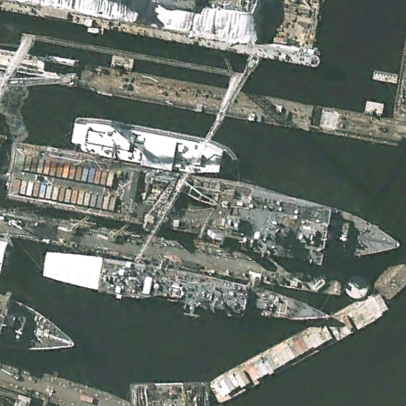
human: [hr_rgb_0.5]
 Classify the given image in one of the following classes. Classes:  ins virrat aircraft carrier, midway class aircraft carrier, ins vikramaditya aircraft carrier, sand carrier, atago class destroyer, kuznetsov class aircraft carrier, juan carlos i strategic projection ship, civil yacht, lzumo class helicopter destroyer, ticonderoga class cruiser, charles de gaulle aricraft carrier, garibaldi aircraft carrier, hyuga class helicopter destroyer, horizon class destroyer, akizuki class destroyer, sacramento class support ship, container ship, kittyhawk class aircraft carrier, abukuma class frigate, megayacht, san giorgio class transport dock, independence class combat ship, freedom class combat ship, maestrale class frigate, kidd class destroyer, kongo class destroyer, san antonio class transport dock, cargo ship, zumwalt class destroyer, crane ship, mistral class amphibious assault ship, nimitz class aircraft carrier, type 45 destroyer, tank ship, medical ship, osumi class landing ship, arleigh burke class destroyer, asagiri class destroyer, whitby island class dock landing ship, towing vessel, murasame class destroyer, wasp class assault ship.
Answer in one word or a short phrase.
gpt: Whitby Island class dock landing ship